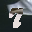
Label: 7